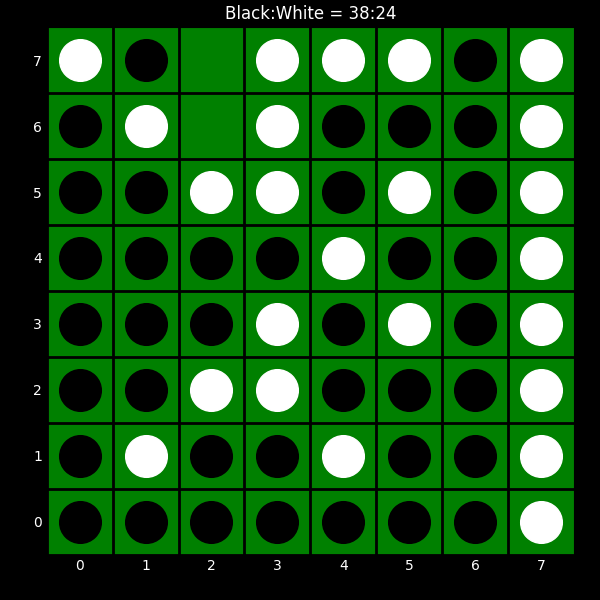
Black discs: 38
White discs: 24